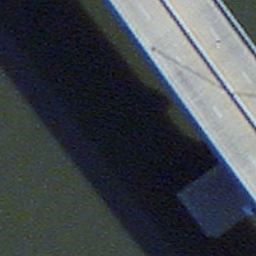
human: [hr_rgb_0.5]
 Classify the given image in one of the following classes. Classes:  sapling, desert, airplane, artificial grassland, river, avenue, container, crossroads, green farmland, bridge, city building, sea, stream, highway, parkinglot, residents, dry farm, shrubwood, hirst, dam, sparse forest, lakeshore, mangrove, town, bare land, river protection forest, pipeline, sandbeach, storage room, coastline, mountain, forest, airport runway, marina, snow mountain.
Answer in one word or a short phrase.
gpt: bridge